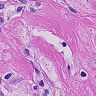
Metastatic tissue present: yes